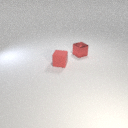
small red rubber cube to the left of small red metal cube